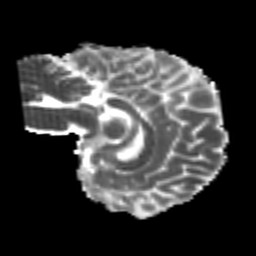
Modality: MD
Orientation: sagittal
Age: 20
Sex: female
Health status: healthy
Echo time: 0.074 s